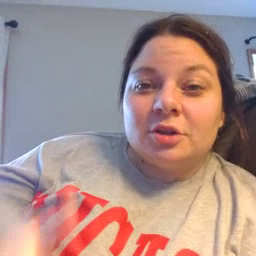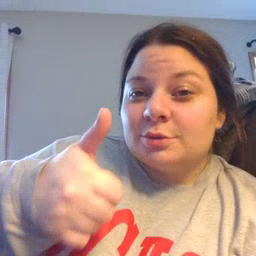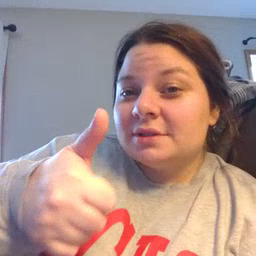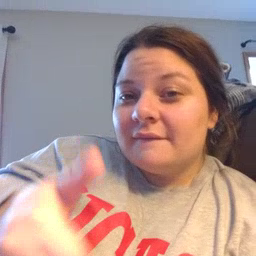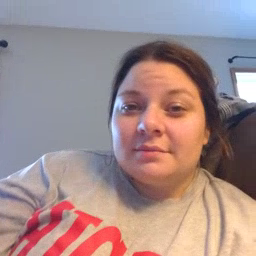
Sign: yourself